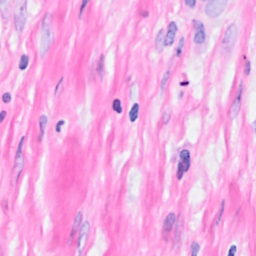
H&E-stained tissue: Breast